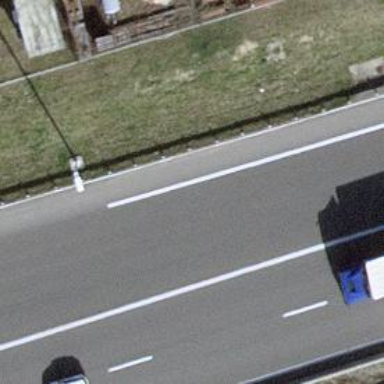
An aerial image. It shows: Asphalt motorway link.